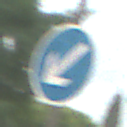
Verkehrszeichen: VorgeschriebeneVorbeifahrtLinks
Umgebung: Outdoor, Urban
Tageszeit: MorningAfternoon
Wetter: Overcast
Licht: Natural
Jahreszeit: NotSpecified
Kontrast: LowContrast